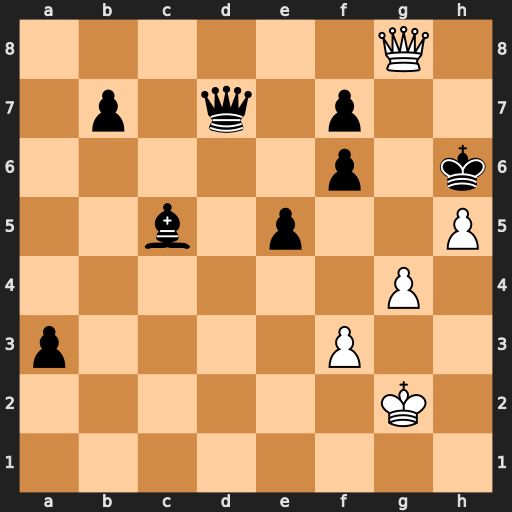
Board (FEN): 6Q1/1p1q1p2/5p1k/2b1p2P/6P1/p4P2/6K1/8
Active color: w
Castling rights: -
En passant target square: -
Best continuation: Qh8+ Kg5 Qg7+ Kf4 Qh6#